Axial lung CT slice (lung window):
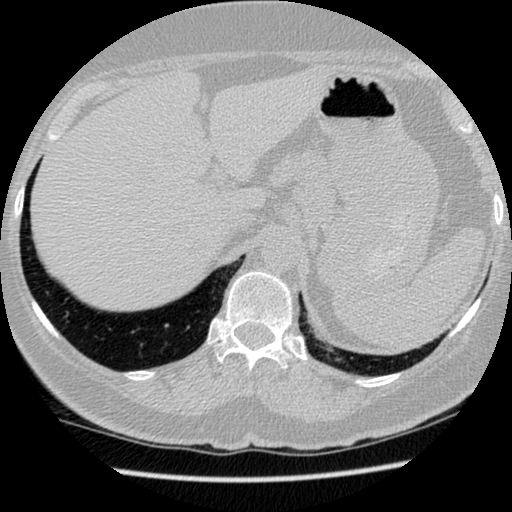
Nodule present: no